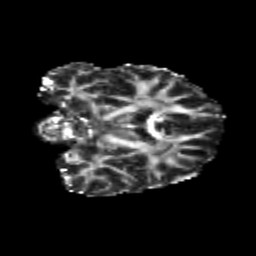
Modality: FA
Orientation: coronal
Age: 20
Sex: male
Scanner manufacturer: siemens
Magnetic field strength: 3 T
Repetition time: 3.5 s
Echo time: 0.104 s